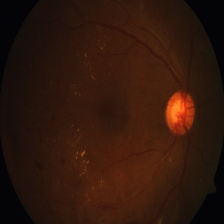
Diabetic retinopathy grade: Severe